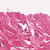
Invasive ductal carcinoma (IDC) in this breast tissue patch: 0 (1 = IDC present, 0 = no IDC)